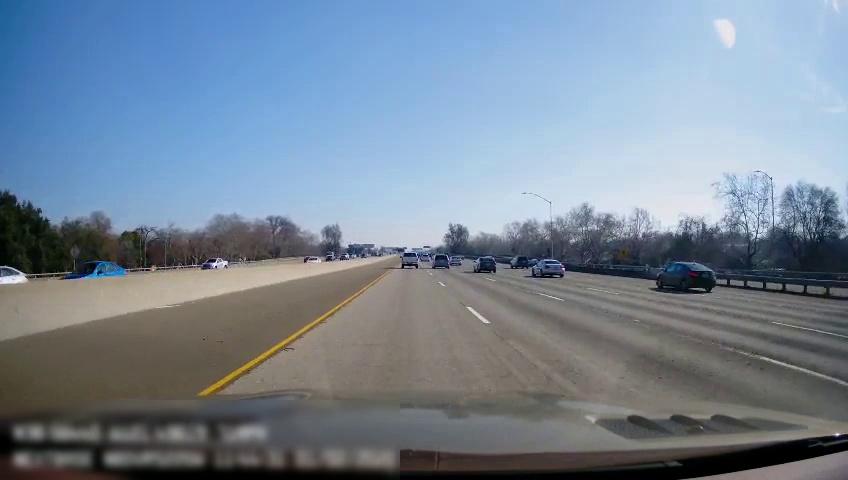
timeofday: Day
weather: Sunny
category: Vehicles | Car
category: Vehicles | Car
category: Vehicles | Truck
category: Vehicles | Car
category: Vehicles | Car
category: Drivable Space
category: Vehicles | SUV
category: Vehicles | Car
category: Vehicles | Car
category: Vehicles | Truck
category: Vehicles | Car
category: Vehicles | Car
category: Vehicles | Van
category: Vehicles | Car
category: Lanes | Current Lane
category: Lanes | Current Lane
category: Lanes | Alternate Lane
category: Lanes | Alternate Lane
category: Lanes | Alternate Lane
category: Traffic | Signs
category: Traffic | Signs